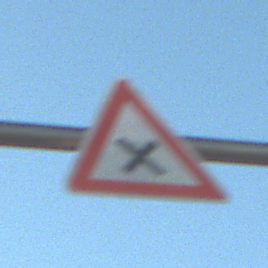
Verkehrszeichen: KreuzungOderEinmuendung
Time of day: SunriseSunset
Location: Outdoor (Nature)
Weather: Clear
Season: NotSpecified
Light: Natural